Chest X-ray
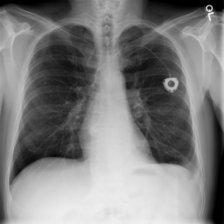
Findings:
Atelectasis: positive
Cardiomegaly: negative
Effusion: negative
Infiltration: negative
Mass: negative
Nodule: negative
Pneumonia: negative
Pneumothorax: negative
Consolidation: positive
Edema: negative
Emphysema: negative
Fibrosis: negative
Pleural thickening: negative
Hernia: negative